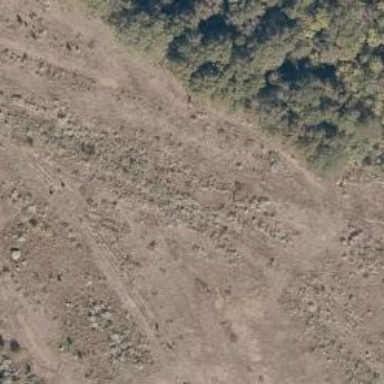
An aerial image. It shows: Disused railway spur.